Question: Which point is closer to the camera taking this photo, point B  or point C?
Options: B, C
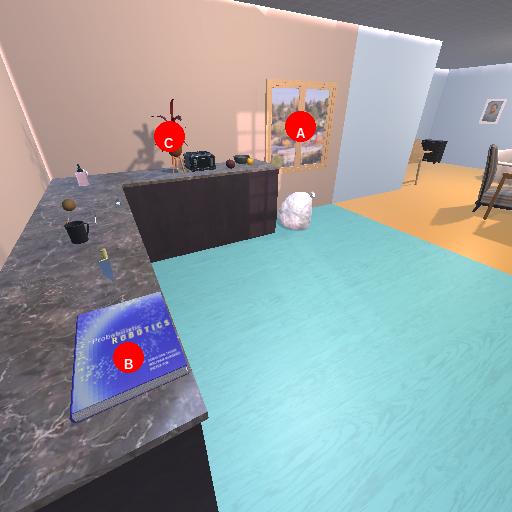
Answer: B